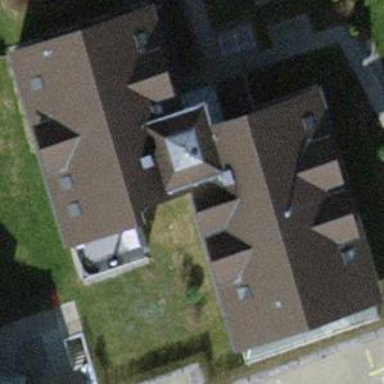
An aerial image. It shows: Simple and straightforward house.